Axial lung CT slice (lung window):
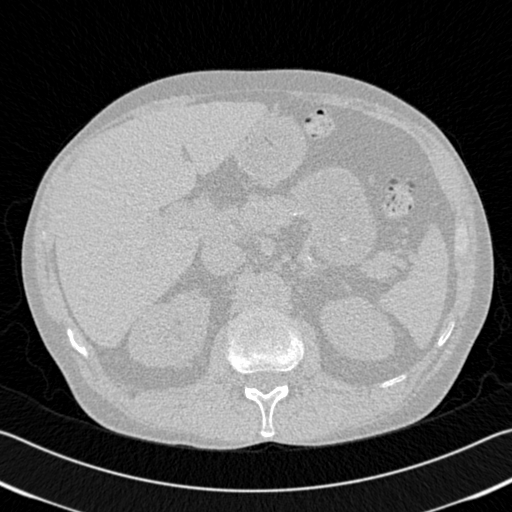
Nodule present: no